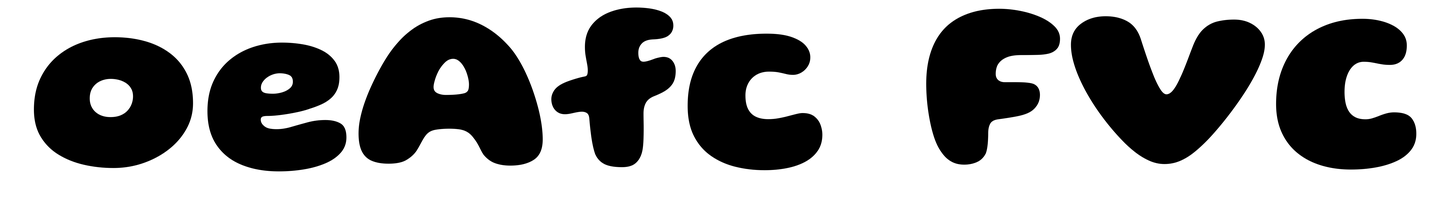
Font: Gluten_ExtraBold